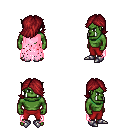
a pixel art fantasy rpg character, male body template, orc, green skin, pink tattered cape, red pants, brunette swoop hairstyle, metal boots, four views (front, back, left, right), 2x2 character sprite sheet, small pixel art, hard edges, no anti-aliasing